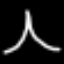
Label: The Eiffel Tower